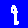
Digit: 9